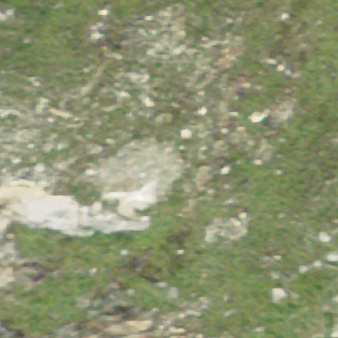
Label: other